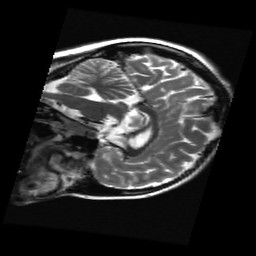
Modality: T2w
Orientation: sagittal
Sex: female
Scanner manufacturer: ge
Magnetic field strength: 3 T
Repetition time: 5 s
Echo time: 0.101 s